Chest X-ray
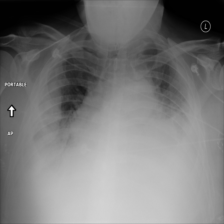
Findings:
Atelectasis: positive
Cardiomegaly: negative
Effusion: positive
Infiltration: positive
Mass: negative
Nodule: negative
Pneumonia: negative
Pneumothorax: negative
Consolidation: negative
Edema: negative
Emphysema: negative
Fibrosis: negative
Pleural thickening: negative
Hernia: negative